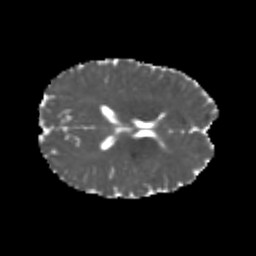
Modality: MD
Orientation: axial
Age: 20
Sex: female
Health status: healthy
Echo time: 0.074 s